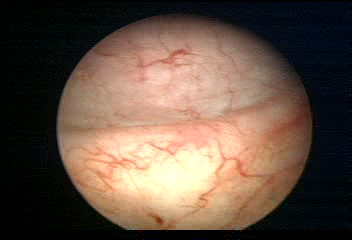
Modality: WLC
Class: Normal mucosa
Bladder cancer association: No